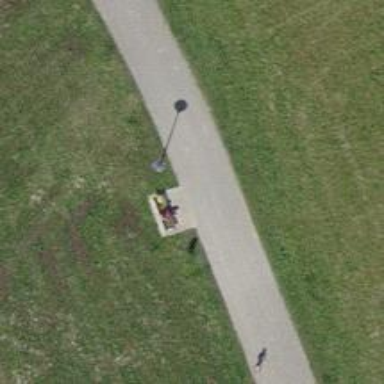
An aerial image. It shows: Bench.